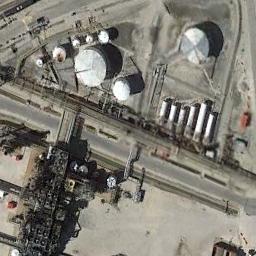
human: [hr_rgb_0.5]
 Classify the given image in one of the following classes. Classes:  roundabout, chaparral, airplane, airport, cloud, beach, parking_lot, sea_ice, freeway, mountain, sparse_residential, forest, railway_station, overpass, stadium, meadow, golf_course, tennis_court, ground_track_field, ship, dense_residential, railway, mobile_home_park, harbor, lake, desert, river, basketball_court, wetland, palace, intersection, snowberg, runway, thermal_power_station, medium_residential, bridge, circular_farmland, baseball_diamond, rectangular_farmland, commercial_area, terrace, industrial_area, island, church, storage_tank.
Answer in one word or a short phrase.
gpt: storage_tank